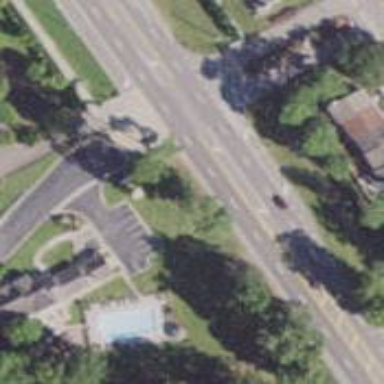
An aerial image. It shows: Road with stop sign.